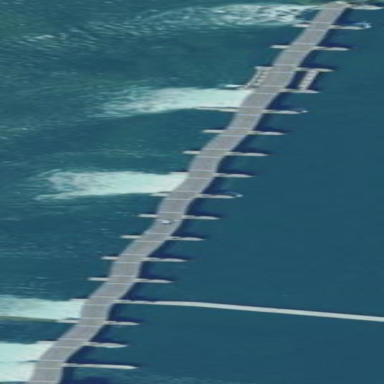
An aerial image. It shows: Man-made bridge.